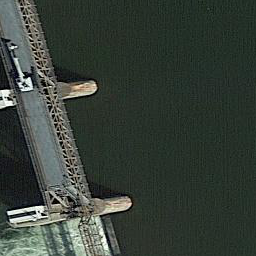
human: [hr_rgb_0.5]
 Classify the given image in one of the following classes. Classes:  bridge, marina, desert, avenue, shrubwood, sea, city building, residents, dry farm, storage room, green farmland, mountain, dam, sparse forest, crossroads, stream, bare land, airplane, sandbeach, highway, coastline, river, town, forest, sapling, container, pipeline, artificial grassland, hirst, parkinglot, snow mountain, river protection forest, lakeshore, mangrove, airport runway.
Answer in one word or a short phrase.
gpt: dam